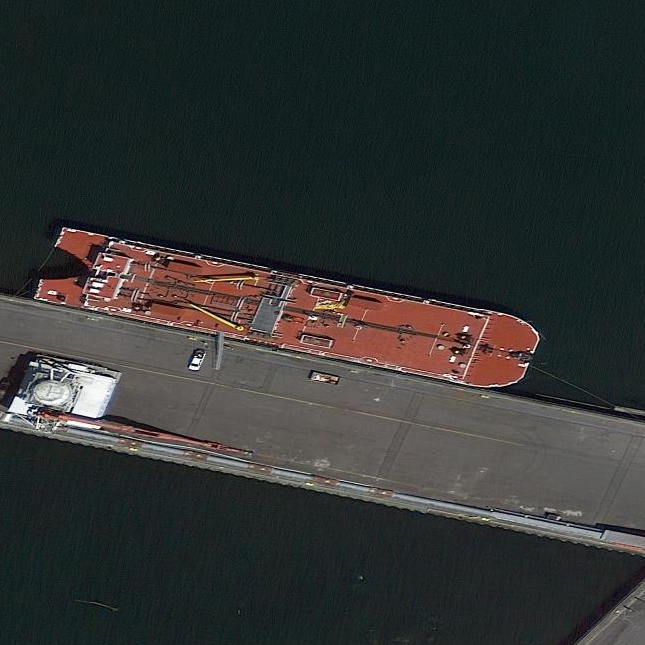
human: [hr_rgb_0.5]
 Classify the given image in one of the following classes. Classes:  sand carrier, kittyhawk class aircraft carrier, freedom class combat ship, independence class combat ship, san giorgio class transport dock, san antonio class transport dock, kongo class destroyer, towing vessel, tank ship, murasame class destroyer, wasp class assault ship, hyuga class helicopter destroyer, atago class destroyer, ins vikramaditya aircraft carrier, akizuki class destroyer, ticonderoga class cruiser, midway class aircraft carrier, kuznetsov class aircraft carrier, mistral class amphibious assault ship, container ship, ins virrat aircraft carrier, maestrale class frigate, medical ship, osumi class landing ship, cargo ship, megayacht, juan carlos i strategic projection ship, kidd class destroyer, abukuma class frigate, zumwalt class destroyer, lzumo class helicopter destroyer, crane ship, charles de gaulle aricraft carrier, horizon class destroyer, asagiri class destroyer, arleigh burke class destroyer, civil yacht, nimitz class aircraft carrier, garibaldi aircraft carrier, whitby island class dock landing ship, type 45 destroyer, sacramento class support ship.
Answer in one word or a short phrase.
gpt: Tank ship